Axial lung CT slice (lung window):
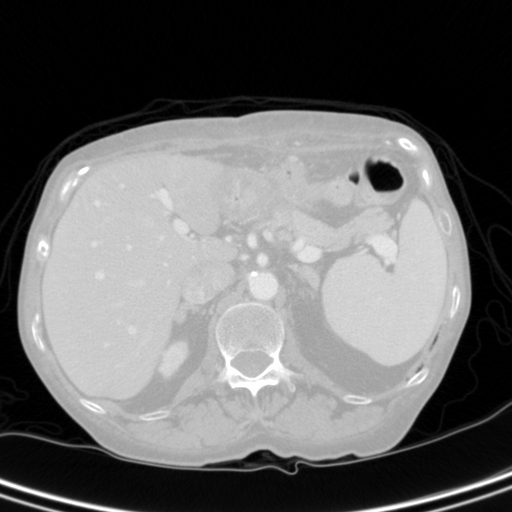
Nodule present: no